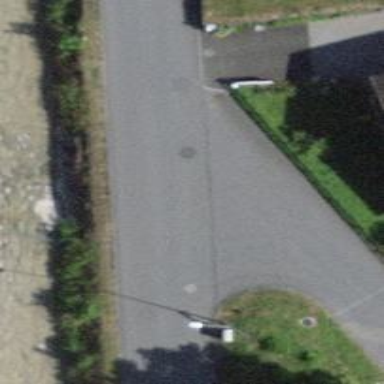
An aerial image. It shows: Road with "give way" sign.